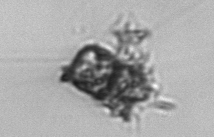
Label: Thalassiosira_TAG_external_detritus